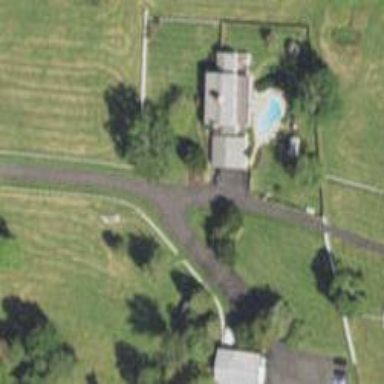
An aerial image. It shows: Driveway made of asphalt leading to detached residential home.